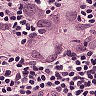
Metastatic tissue present: yes